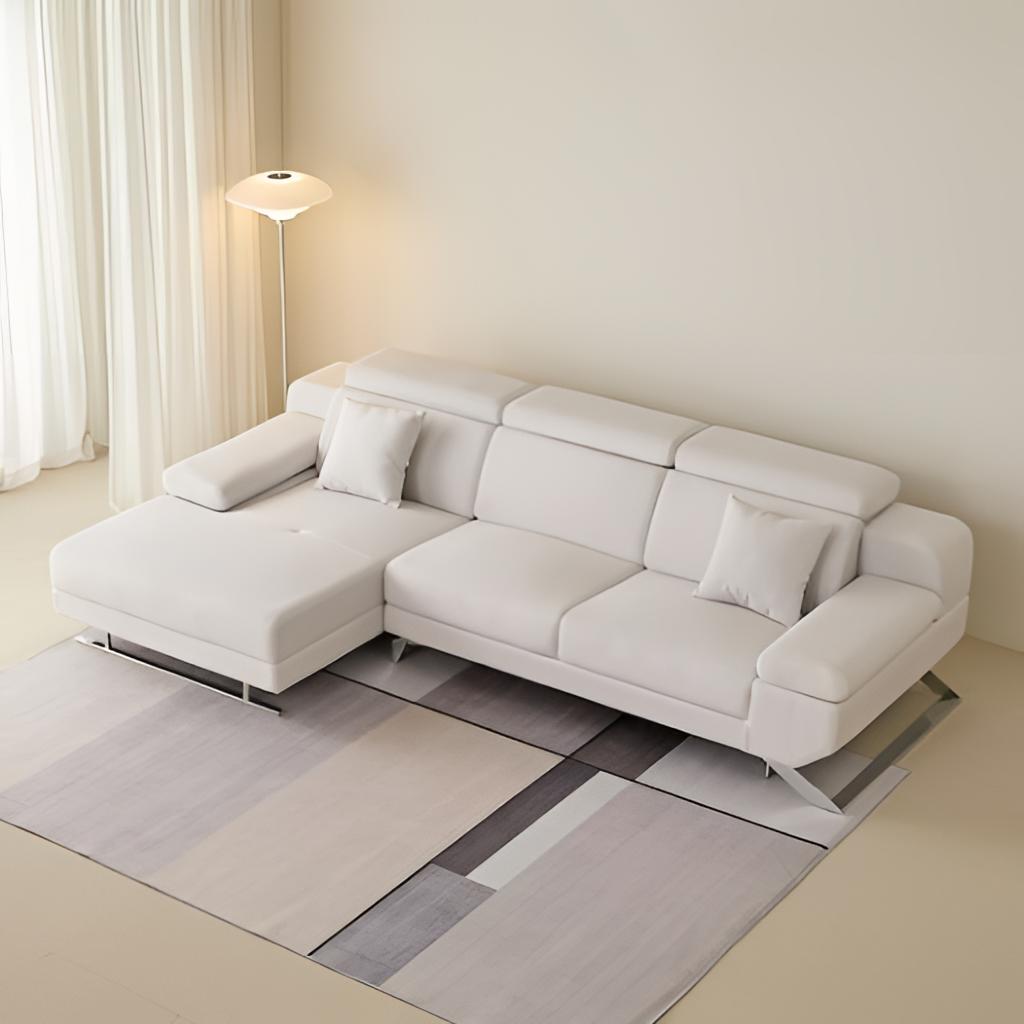
living room, white leather sectional sofa, tile flooring, with solid pattern, paint wallpaper, with solid pattern, minimalist